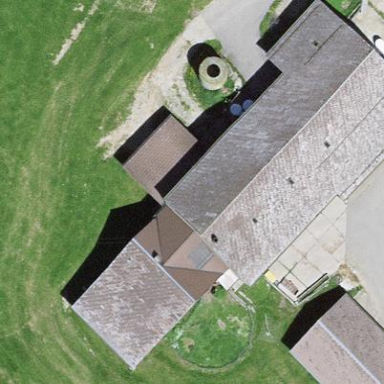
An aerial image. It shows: Farm building.